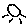
Label: sun